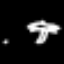
Label: palm tree